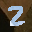
Label: 2